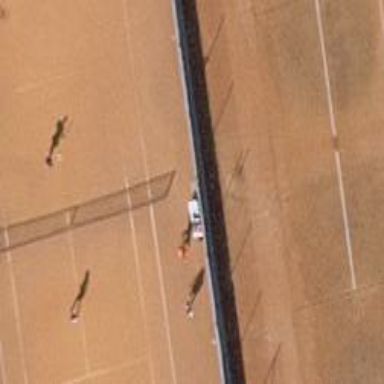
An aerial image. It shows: Clay tennis court pitch.